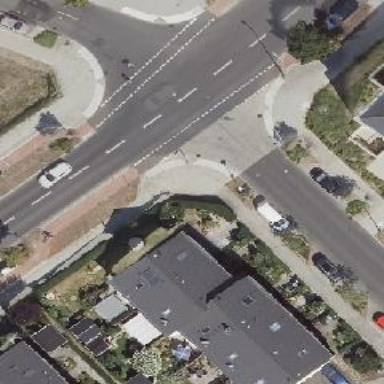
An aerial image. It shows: Road with "give way" sign.